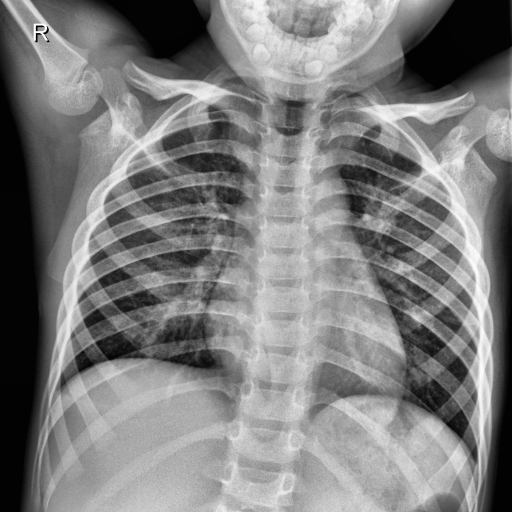
Finding: NORMAL